Question: I'm using Text Kit to layout some custom text in an app of mine, and I want to create nice-looking lists, with properly aligned enumerators. I need the text to look like so:

The pink line is not part of the desired effect, but to emphasise how the enumerators should aligned (ie. they need to be right-aligned, but the text on the left should still be left-aligned).
I have the list style implemented bar this requirement (the enumerators are at present left-aligned). I'm doing this by adding the enumerator as a string, with a tab character (' ') after it, and adding a custom tab stop ('NSTextTab') at the desired position to the 'NSParagraphStyle'. Subsequent lines are indented by setting the 'headIndent' to the equivalent position as the 'NSTextTab'.
Any thoughts on how I can align the enumerators as I want?
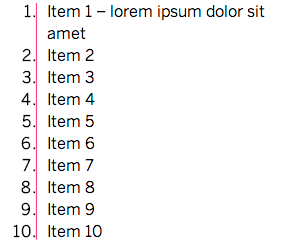
Answer: Figured it out. Turns out I can do this just with 'NSTextTab's, like below:
'''
NSString *enumerator = @" * "; // Bullet symbol
NSMutableParagraphStyle *enumeratorParagraphStyle = [paragraphStyle mutableCopy];
NSTextTab *enumeratorTabStop = [[NSTextTab alloc] initWithTextAlignment:NSTextAlignmentRight
location:eMarkdownRendererIndentationPoints
options:nil];
NSTextTab *contentTabStop = [[NSTextTab alloc] initWithTextAlignment:NSTextAlignmentLeft
location:contentLocation
options:nil];
enumeratorParagraphStyle.tabStops = @[enumeratorTabStop, contentTabStop];
[textStorage appendAttributedString:[[NSAttributedString alloc] initWithString:enumerator
attributes:@{NSParagraphStyleAttributeName: enumeratorParagraphStyle}]];
'''